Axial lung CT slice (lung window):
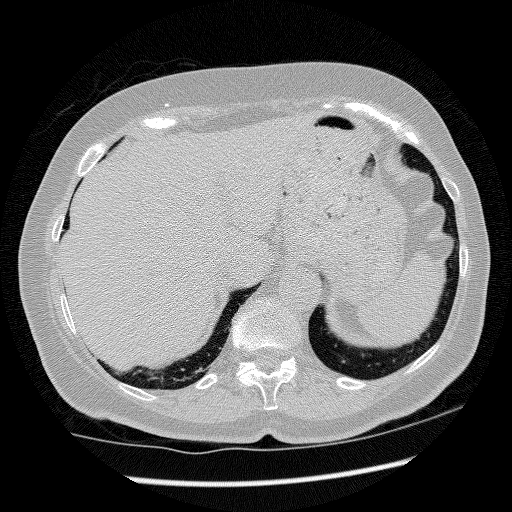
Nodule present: no